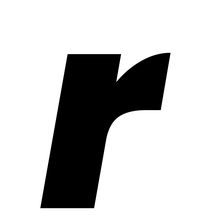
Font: Poppins-ExtraBoldItalic